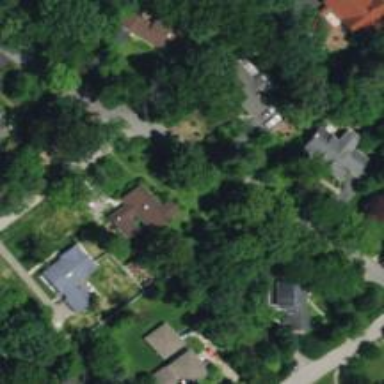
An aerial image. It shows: Neighborhood.